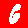
Digit: 6